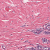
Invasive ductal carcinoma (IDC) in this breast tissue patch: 0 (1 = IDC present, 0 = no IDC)